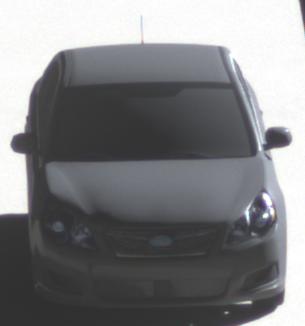
Make: Subaru
Model: Legacy 2.0R
Detailed model: Legacy (IV) Limousine
Model produced from: 2007/09
Model produced until: 2008/10
Doors: 4
Color: gray
Road condition: dry road
Daytime: morning or afternoon
Contrast: high contrast